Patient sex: M
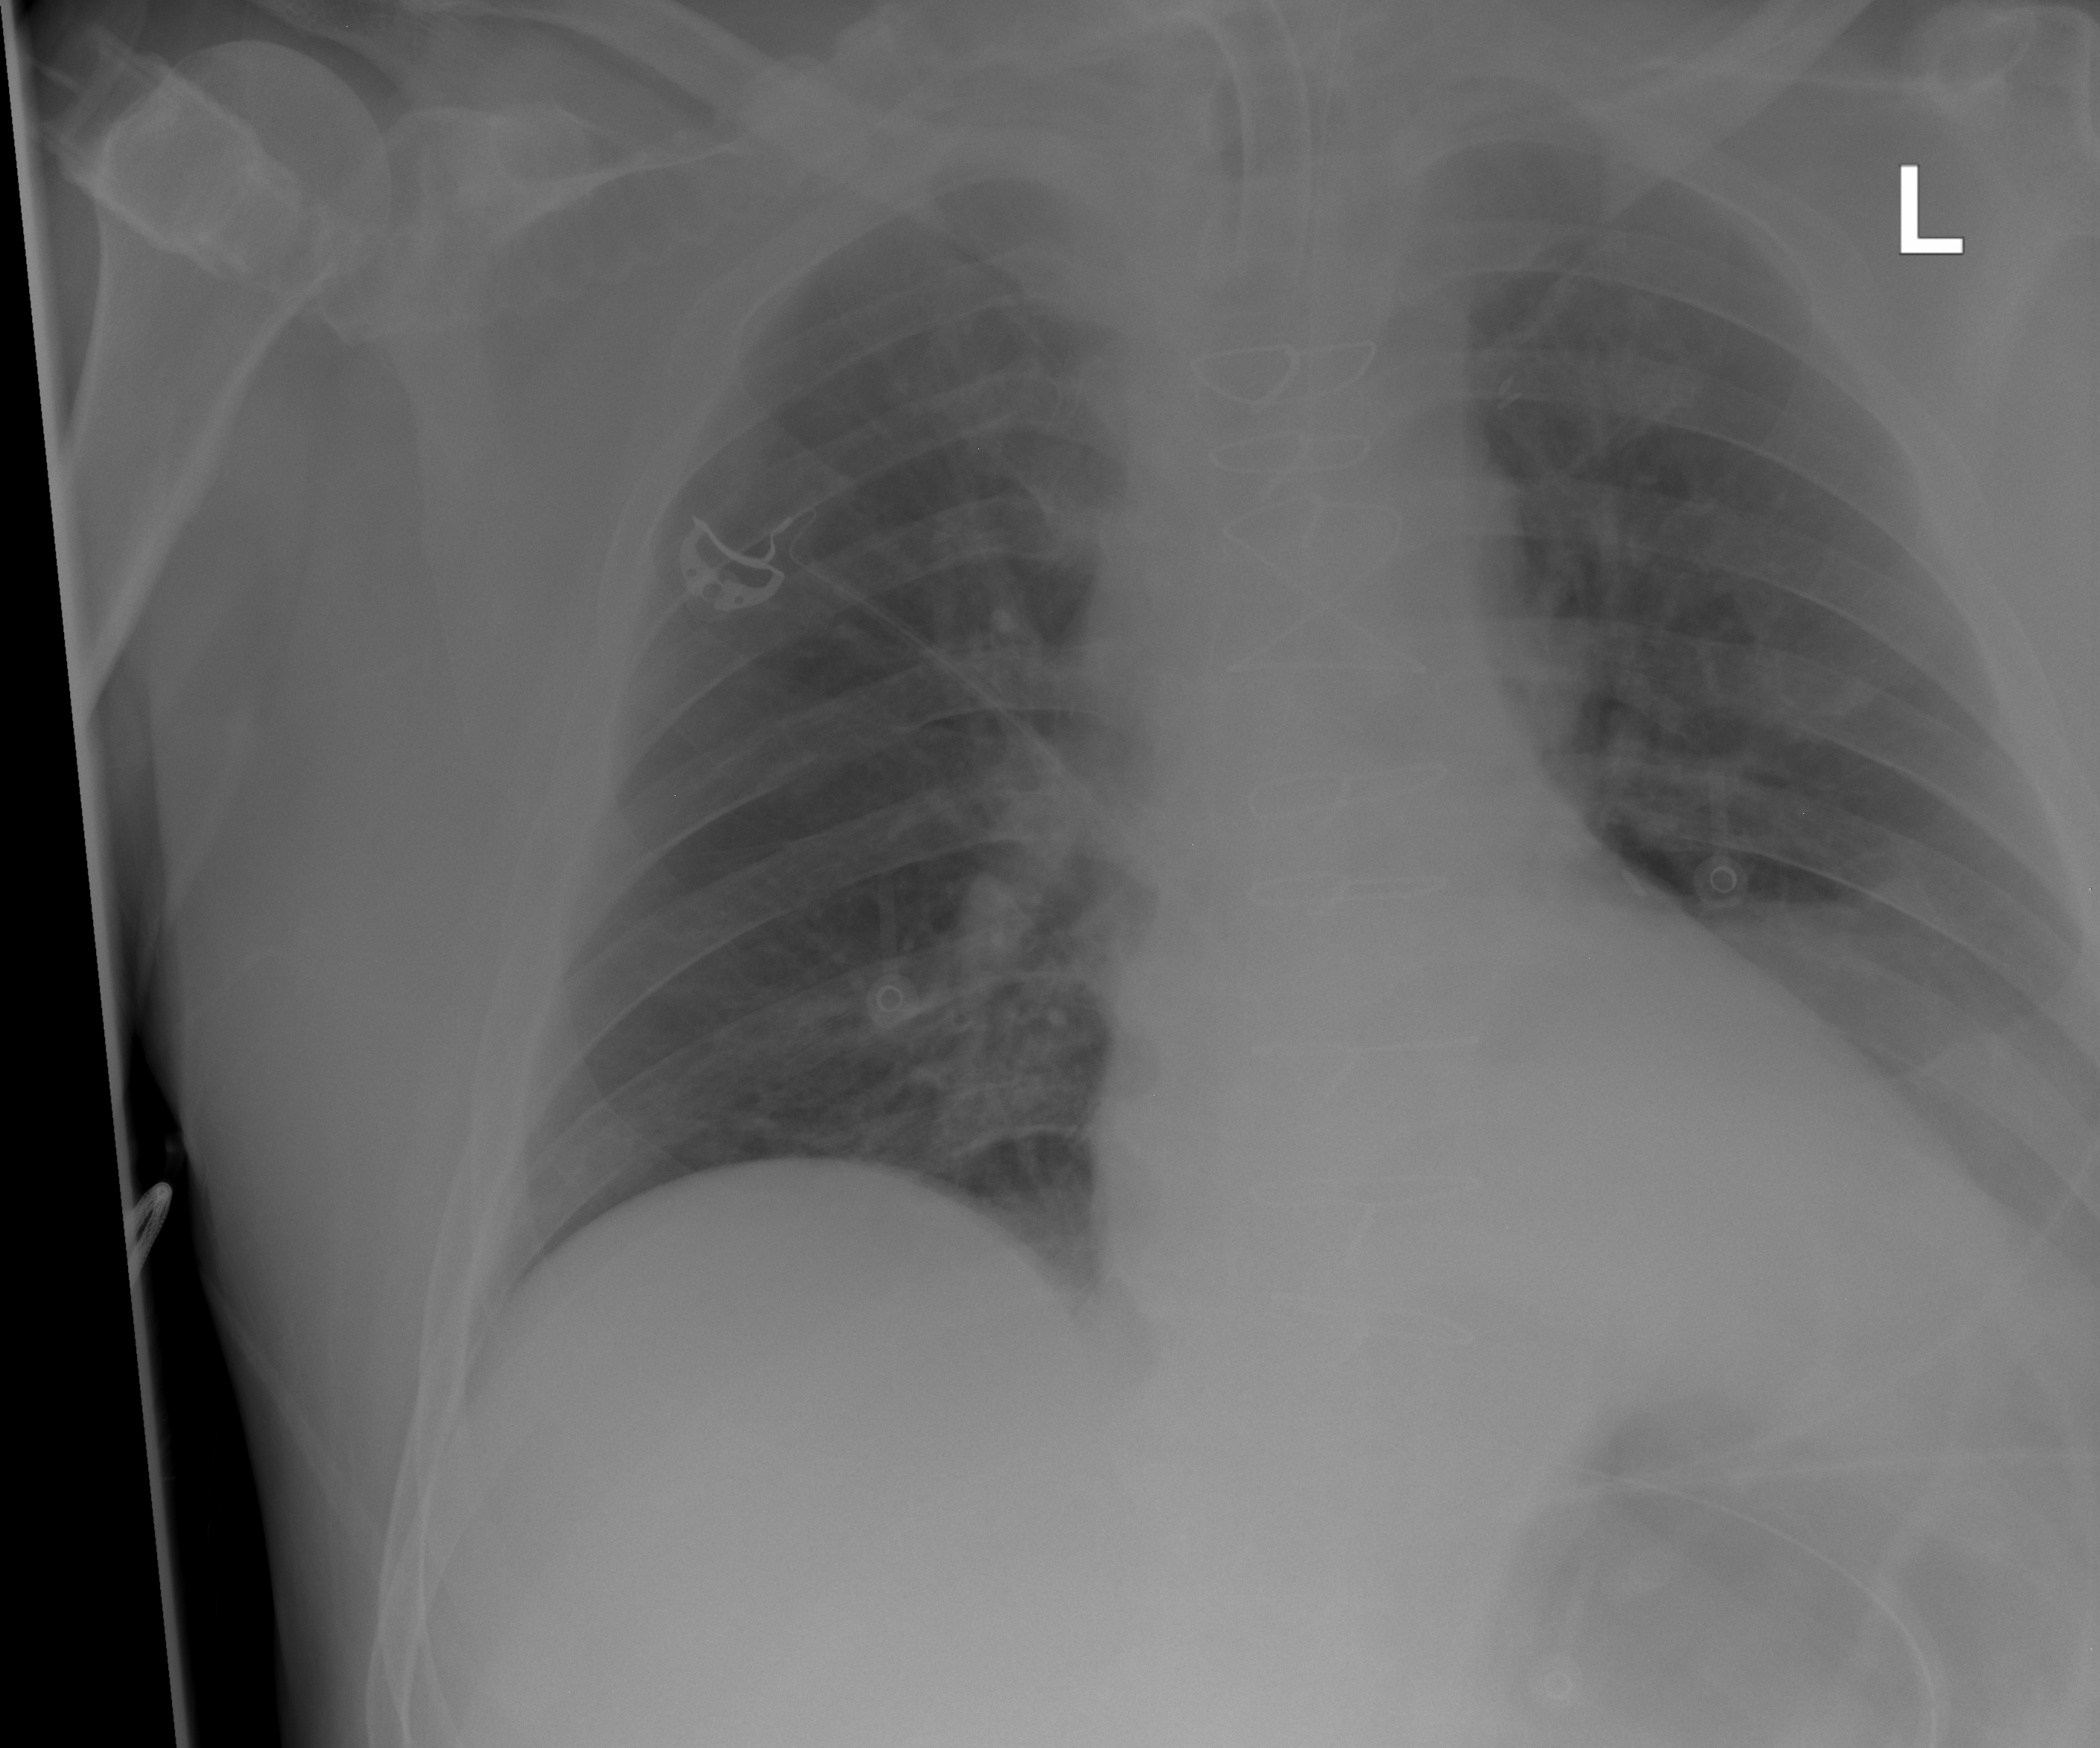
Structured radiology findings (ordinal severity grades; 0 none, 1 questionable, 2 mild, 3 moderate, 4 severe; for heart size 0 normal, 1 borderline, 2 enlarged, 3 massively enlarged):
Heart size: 0
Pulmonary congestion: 0
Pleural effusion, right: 0
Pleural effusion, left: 2
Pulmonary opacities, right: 0
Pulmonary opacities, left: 0
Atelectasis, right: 0
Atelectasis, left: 2